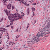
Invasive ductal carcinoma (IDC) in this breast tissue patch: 0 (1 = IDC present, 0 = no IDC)